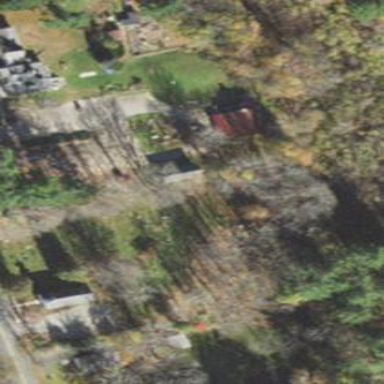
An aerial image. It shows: Cemetery.